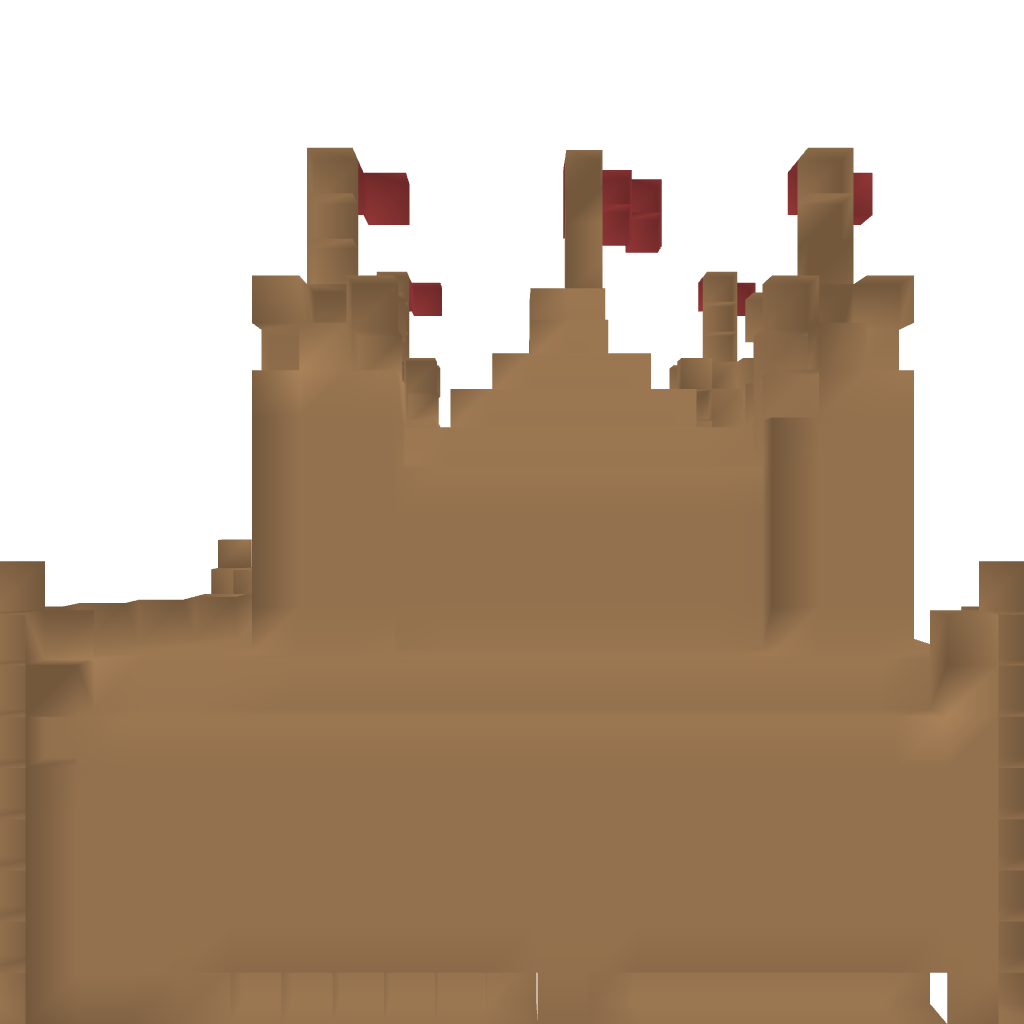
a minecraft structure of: easy castle good quality